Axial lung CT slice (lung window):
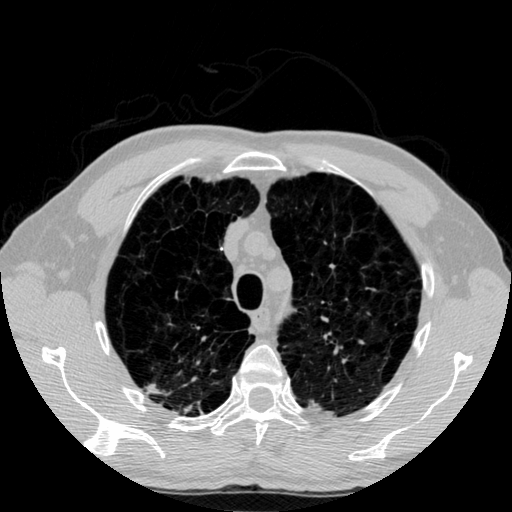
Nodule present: no